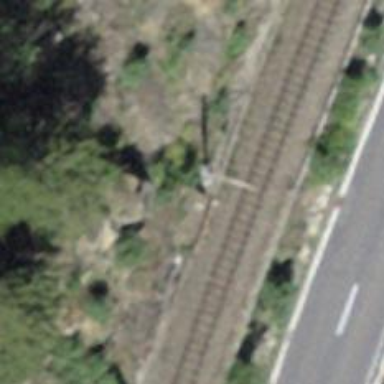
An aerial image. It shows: Power pole.